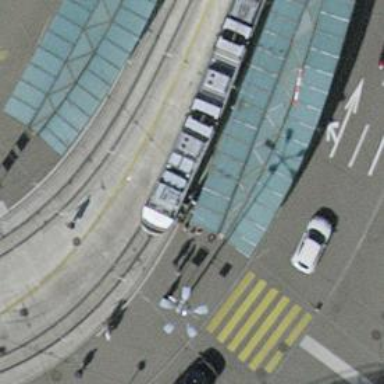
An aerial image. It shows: Platform with asphalt surface for public transport. The platform features shelter and is designed for both railway and road use.